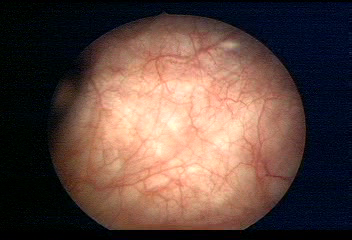
Modality: WLC
Class: Normal mucosa
Bladder cancer association: No